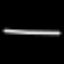
Label: line